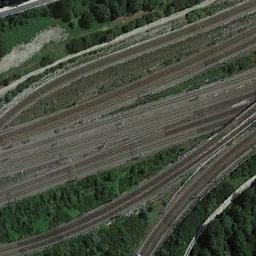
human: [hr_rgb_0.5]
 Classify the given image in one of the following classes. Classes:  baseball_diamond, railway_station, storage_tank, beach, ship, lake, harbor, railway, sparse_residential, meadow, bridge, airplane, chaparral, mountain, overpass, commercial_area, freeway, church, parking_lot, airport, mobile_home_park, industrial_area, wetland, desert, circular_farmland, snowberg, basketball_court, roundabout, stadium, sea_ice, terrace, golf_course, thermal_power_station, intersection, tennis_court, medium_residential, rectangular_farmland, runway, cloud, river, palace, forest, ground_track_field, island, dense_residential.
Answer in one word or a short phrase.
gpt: railway